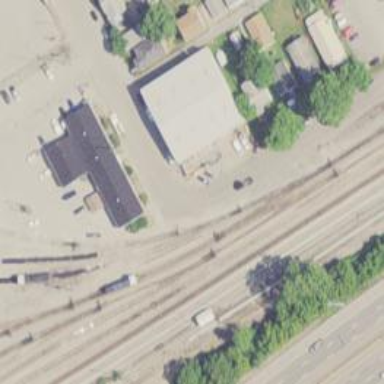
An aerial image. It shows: Railway yard.